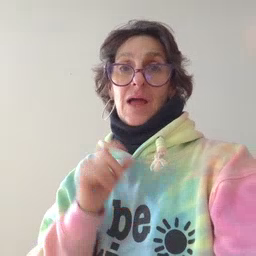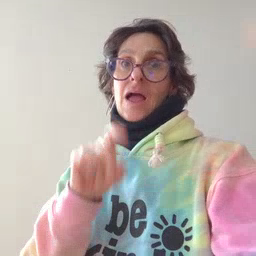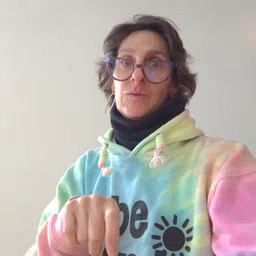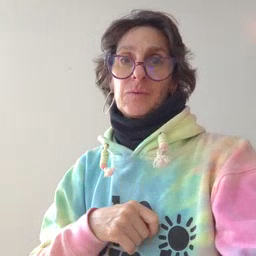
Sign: haveto